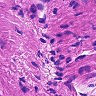
Metastatic tissue present: no